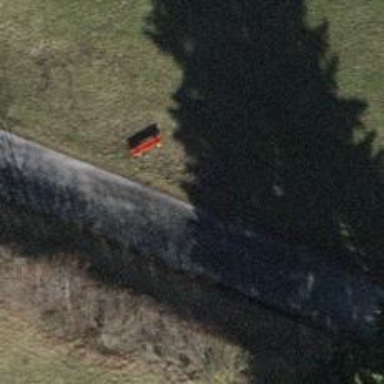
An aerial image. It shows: Bench for seating.